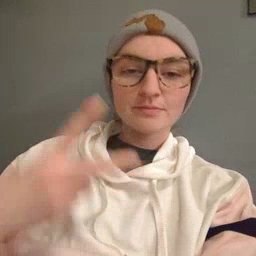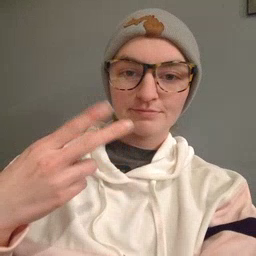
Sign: scissors